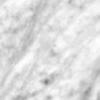
Label: no_change